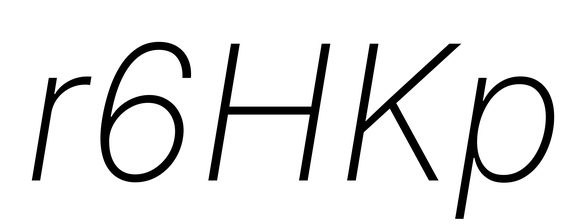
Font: Inter-Italic_ExtraLight_Italic